Question: What is the value of the measurement in the image?
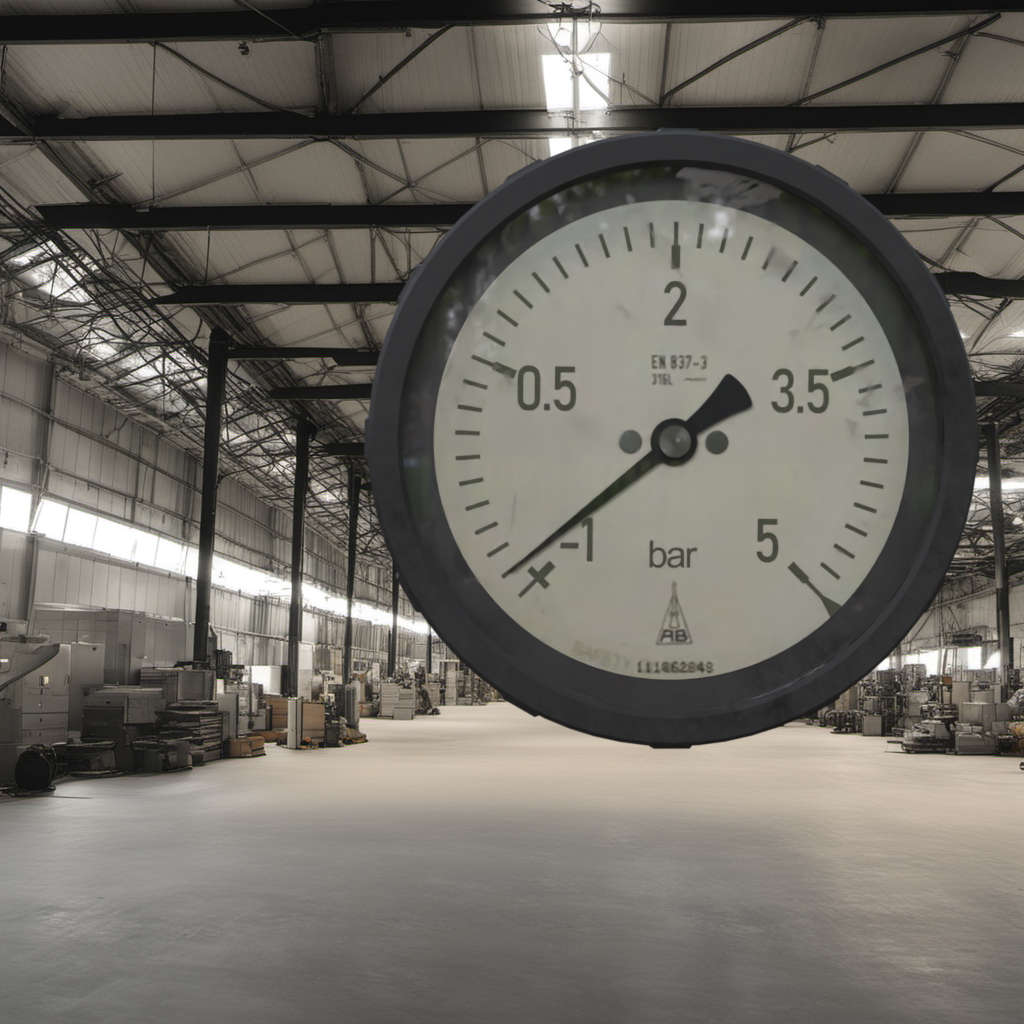
Answer: The result is -0.89
Question: What is the value range of this measurement?
Answer: The range is from -1 to 5
Question: What is the minimum and maximum value of this measurement?
Answer: The minimum value is -1 and the maximum value is 5